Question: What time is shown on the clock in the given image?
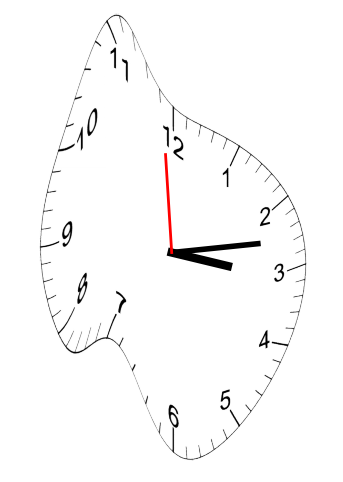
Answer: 03:12:59